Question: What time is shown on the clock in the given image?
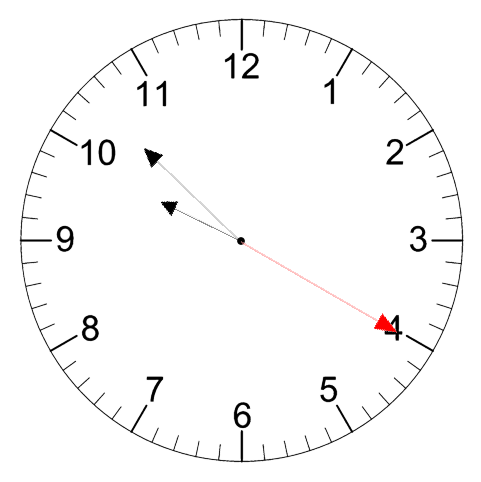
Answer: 09:52:20